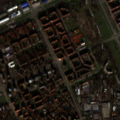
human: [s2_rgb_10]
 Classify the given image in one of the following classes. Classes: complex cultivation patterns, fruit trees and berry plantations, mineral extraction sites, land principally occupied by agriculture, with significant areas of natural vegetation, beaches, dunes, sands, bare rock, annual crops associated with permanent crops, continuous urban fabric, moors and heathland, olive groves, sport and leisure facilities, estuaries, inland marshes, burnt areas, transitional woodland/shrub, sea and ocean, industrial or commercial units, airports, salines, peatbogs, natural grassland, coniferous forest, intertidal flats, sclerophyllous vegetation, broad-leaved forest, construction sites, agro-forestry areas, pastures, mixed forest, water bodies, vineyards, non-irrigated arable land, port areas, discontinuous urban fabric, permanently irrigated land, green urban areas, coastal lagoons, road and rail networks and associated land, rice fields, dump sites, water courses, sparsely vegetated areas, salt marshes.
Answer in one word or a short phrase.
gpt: discontinuous urban fabric, industrial or commercial units, green urban areas, transitional woodland/shrub